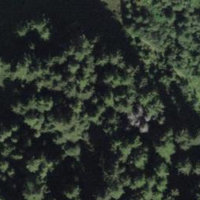
EUNIS habitat code: 43
Species observed at this site:
Vaccinium myrtillus